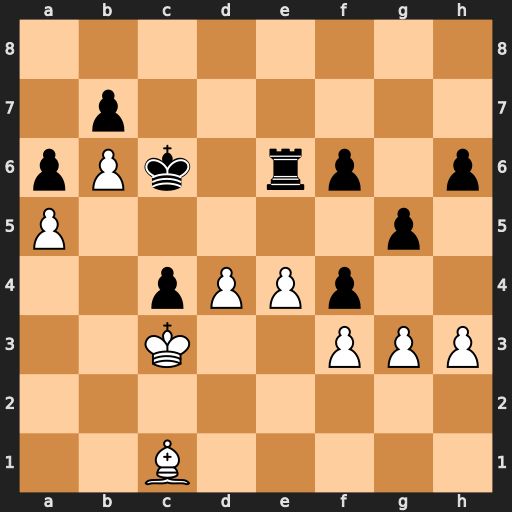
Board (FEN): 8/1p6/pPk1rp1p/P5p1/2pPPp2/2K2PPP/8/2B5
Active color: w
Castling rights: -
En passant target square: -
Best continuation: d5+ Kd7 dxe6+